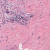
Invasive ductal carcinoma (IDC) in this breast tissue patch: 1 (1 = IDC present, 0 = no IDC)